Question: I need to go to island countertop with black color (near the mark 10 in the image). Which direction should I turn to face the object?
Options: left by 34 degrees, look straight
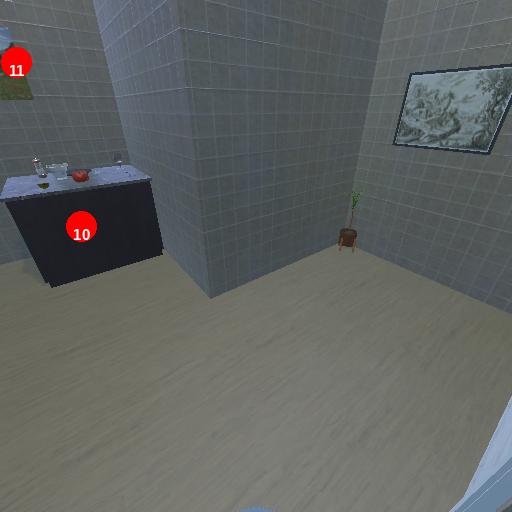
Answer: left by 34 degrees